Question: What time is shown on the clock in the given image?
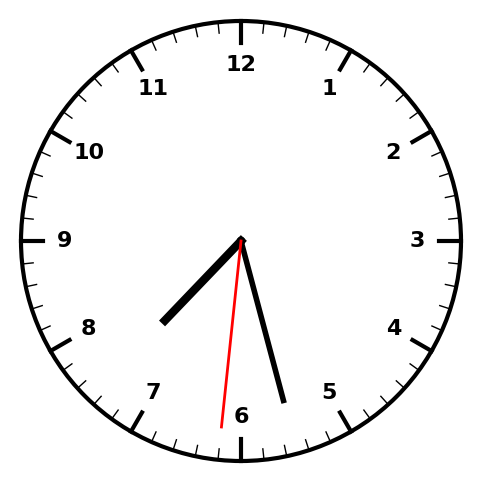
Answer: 07:27:31